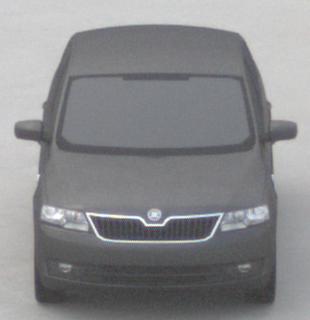
Make: Skoda
Model: Rapid
Detailed model: Rapid 1.2 Active Limousine
Model produced from: 2012/10
Model produced until: 2015/04
Doors: 5
Color: gray
Road condition: dry road
Daytime: midday
Contrast: low contrast